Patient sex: F
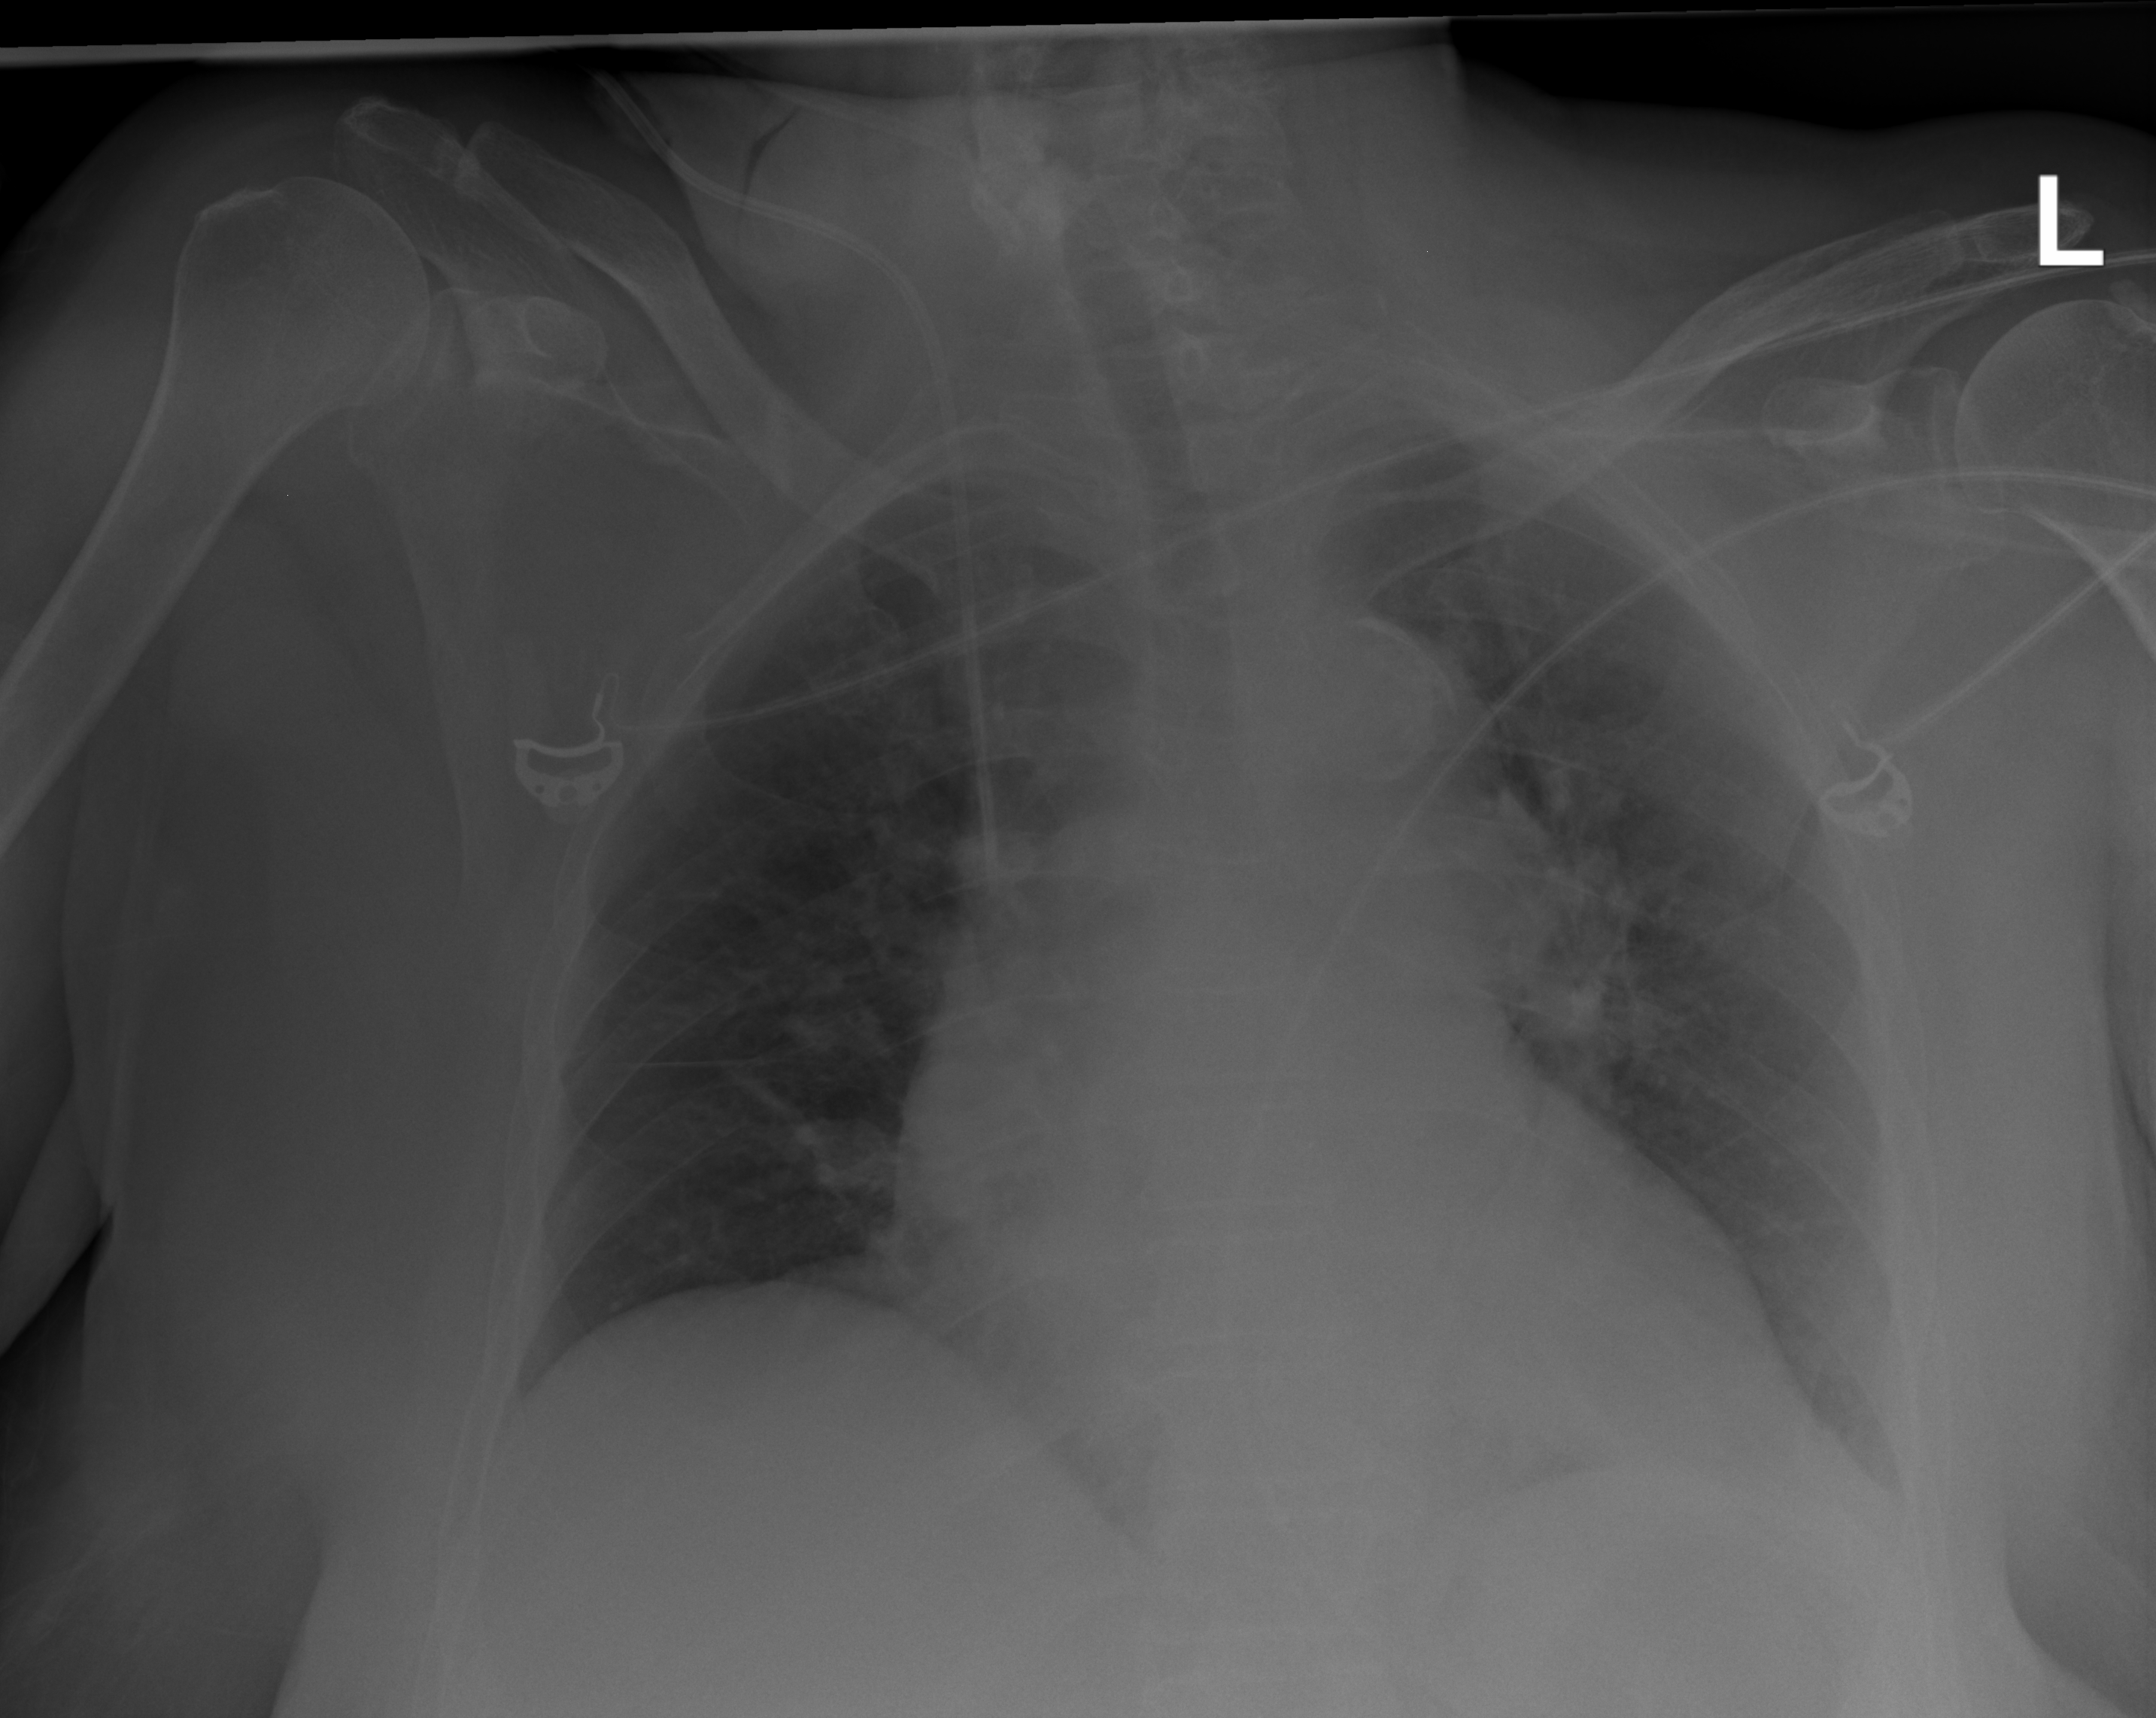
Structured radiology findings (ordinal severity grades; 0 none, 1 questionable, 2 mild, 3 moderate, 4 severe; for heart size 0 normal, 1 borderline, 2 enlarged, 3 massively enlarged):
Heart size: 2
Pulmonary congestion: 0
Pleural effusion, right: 0
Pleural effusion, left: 2
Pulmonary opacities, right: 0
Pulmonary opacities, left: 0
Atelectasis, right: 2
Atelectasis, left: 2